Question: Actual results are:
I just got a run and nothing happens even after waiting for a half an hour.

Expected results are:
To throw a specific exception if a specific parameter is missing.
I don't have currently any error messages. If I try to run it with for example PAGE_TITLE equal to undefined nothing happens.
Tried scenarios:
I put all of the constants which are located in package.json, docker:test-data-creation:add-widgets in a constant array called requiredFields and afterwards call requiredFields from a validateParameters function which doesn't work for unknown reason.
Show some code:
This is where I call --spec from with specific parameters
'''
"docker:test-data-creation:add-widgets": "XSOCK=/tmp/.X11-unix && XAUTH=/tmp/.docker.xauth && xauth nlist :0 | sed -e 's/^..../ffff/' | xauth -f $XAUTH nmerge - && chmod 755 $XAUTH && docker run --rm -it -v $XSOCK:$XSOCK -v $XAUTH:$XAUTH -e XAUTHORITY=/tmp/.docker.xauth -e DISPLAY=$DISPLAY --network=sity_static-network -v $PWD:/test -w /test cypress/included:3.8.1 --browser chrome --env baseUrl=http://symfony.local,PAGE_TITLE='Slider Swiper Widget Test',MAX_WIDGETS_IN_PAGE=50,TOTAL_WIDGETS_COUNT=250,WIDGET_TYPE='SliderSwiper',WIDGETS_WITH_ROWS=50 --spec 'cypress/integration/creation/dynamically_add_widgets_spec.js'"
'''
Part if the dynamically_add_widgets_spec.js
'''
* Name of the page where you like to save this widgets
*/
const PAGE_TITLE = Cypress.env('PAGE_TITLE');
/**
* Maximum widgets in the page
*/
const MAX_WIDGETS_IN_PAGE = Cypress.env('MAX_WIDGETS_IN_PAGE');
/**
* Number of total widgets to be added to the page
*/
const TOTAL_WIDGETS_COUNT = Cypress.env('TOTAL_WIDGETS_COUNT');
/**
* Just change the type of the widget to select your needed widget
*/
const WIDGET_TYPE = Cypress.env('WIDGET_TYPE');
/**
* This variable is needed because we want to build some widgets with rows and some widgets don't need rows. The number below is how many widgets one need with rows.
*/
const WIDGETS_WITH_ROWS = Cypress.env('WIDGETS_WITH_ROWS');
/**
* This is a variable that is used to count needed widgets with rows. This variable should always stay 0.
*/
let ROWS_COUNTER = 0;
/**
* This constant is used to determine if all required fields are declared in the cli command
*/
const requiredFields = [
PAGE_TITLE,
MAX_WIDGETS_IN_PAGE,
TOTAL_WIDGETS_COUNT,
WIDGET_TYPE,
WIDGETS_WITH_ROWS
];
'''
This is where I call it from
'''
context("Dynamically create widgets", () => {
validateParameters(requiredFields);
createWidgets(WIDGET_TYPE, TOTAL_WIDGETS_COUNT, MAX_WIDGETS_IN_PAGE, WIDGETS_WITH_ROWS);
});
'''
validateParameters function -->
'''
function validateParameters(requiredFields) {
requiredFields.forEach((field) => {
if (Cypress.env(field) !== undefined) {
return;
}
throw {message: 'Field ${field} is required. Please provide it using --env ${field}. Please look at README.md for an example.'};
})
}
'''
P.S. I am aware that this forEach couldn't work because I need a specific message if a specific parameter is missing, but I am trying to get to this message and afterwards to get to a specific message if a specific parameter is missing.
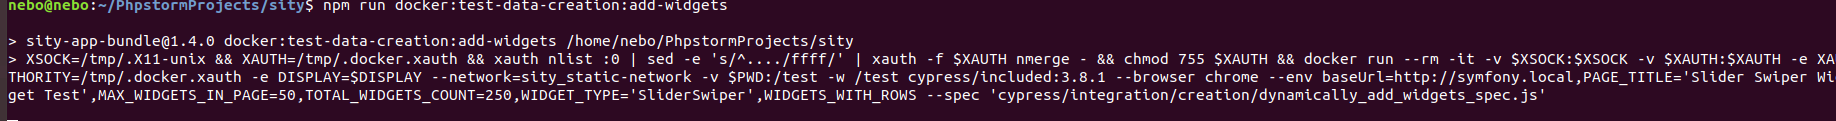
Answer: Problem is that in 'validateParameters' function you have passed array of constants. Each constant will have value for example 'PAGE_TITLE = Cypress.env('PAGE_TITLE')'; so it will be anything that is defined in '.env'. That could be string, number, undefined or something else.
To solve problem you need to check if passed field is not undefined.
'''
function validateParameters(requiredFields) {
requiredFields.forEach((field) => {
if (field !== undefined) {
return;
}
throw {message: 'Field ${field} is required. Please provide it using --env ${field}. Please look at README.md for an example.'};
})
}
'''